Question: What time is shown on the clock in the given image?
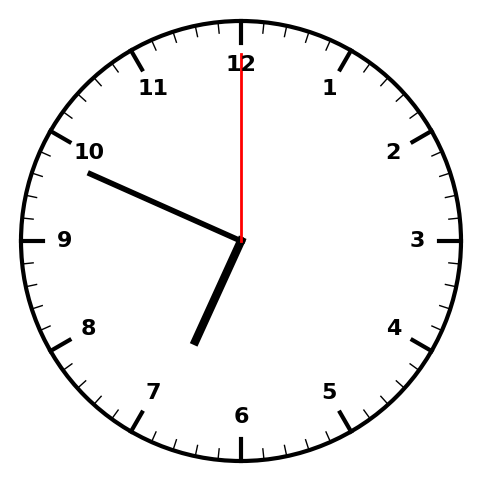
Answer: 06:49:00